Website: lowes
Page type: customer-info-address
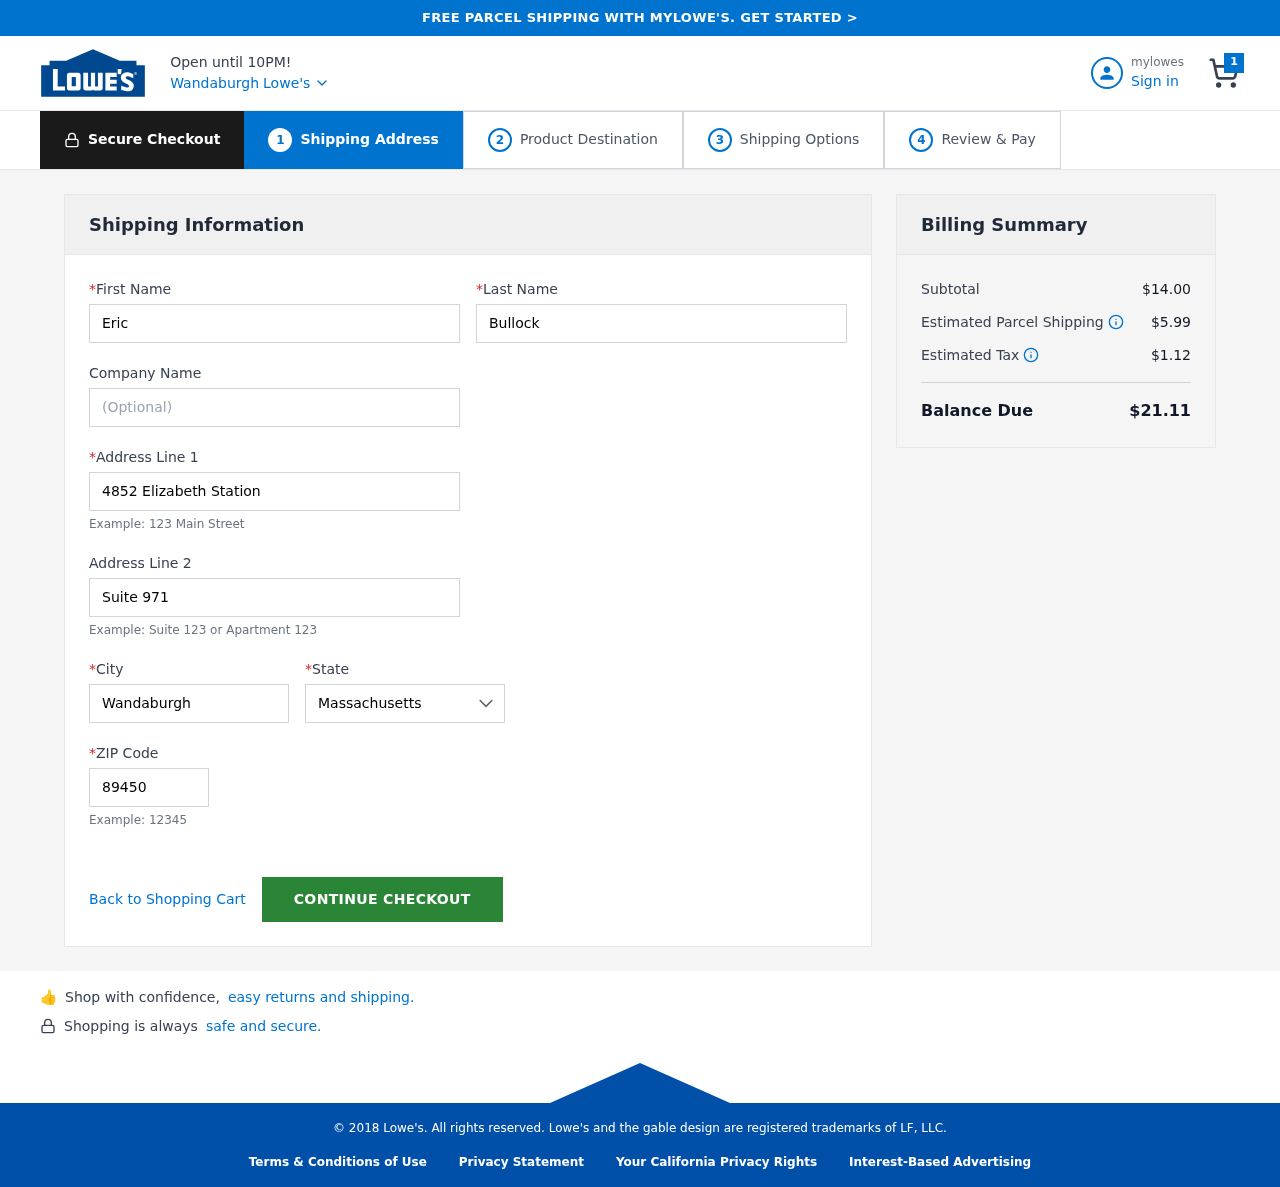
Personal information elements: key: PII_CITY
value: Wandaburgh
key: PII_FIRSTNAME
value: Eric
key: PII_LASTNAME
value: Bullock
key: PII_POSTCODE
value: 89450
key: PII_STATE
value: Massachusetts
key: PII_STREET
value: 4852 Elizabeth Station
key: PII_STREET2
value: Suite 971
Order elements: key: ORDER_NUM_ITEMS
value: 1
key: ORDER_SUBTOTAL
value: $14.00
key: ORDER_SHIPPING_COST
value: $5.99
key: ORDER_TAX
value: $1.12
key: ORDER_TOTAL
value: $21.11